Question: I want to create some shapes like this :

These are 3 shapes.Then i want put some element on this shape.
I try to using border-radius property but it can't generate this shape.
Also i try to use '' , '<map>' and '<area>' but i have problem with put elements on it.
What's your idea about it?
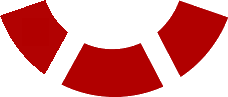
Answer: You just gotta be creative:
HTML:
'''
<div id="circle">
<div id="cover"></div>
<div id="innerCircle">
<div id="rect1"></div>
<div id="rect2"></div>
</div>
</div>
'''
CSS:
'''
#circle {
width: 140px;
height: 140px;
background: red;
-moz-border-radius: 70px;
-webkit-border-radius: 70px;
border-radius: 70px;
margin: 0 auto;
position: relative;
top: -50px;
}
#innerCircle {
width: 90px;
height: 90px;
background: white;
-moz-border-radius: 70px;
-webkit-border-radius: 70px;
border-radius: 70px;
position: absolute;
top: 25px;
right: 25px;
}
#rect1 {
width: 20px;
height: 90px;
background: white;
transform: rotate(30deg);
-ms-transform: rotate(30deg); /* IE 9 */
-webkit-transform: rotate(30deg); /* Safari and Chrome */
position: absolute;
top: 50%;
left: 5px;
}
#rect2 {
width: 20px;
height: 90px;
background: white;
transform: rotate(-30deg);
-ms-transform: rotate(-30deg); /* IE 9 */
-webkit-transform: rotate(-30deg); /* Safari and Chrome */
position: absolute;
top: 50%;
right: 5px;
}
#cover {
width: 150px;
height: 80px;
background: white;
position: absolute;
top: 0px;
left: 0px;
}
'''
<URL>
Or you can do something like this, curving the sides and using CSS3 rotate features to get the three shapes:
<URL>
You will probably have to use HTML5 canvas to achieve the exact complex shapes you're requesting:
<URL>